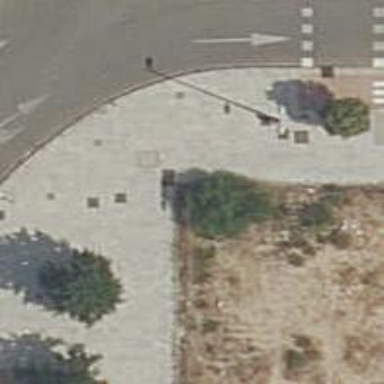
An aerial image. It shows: Footway.